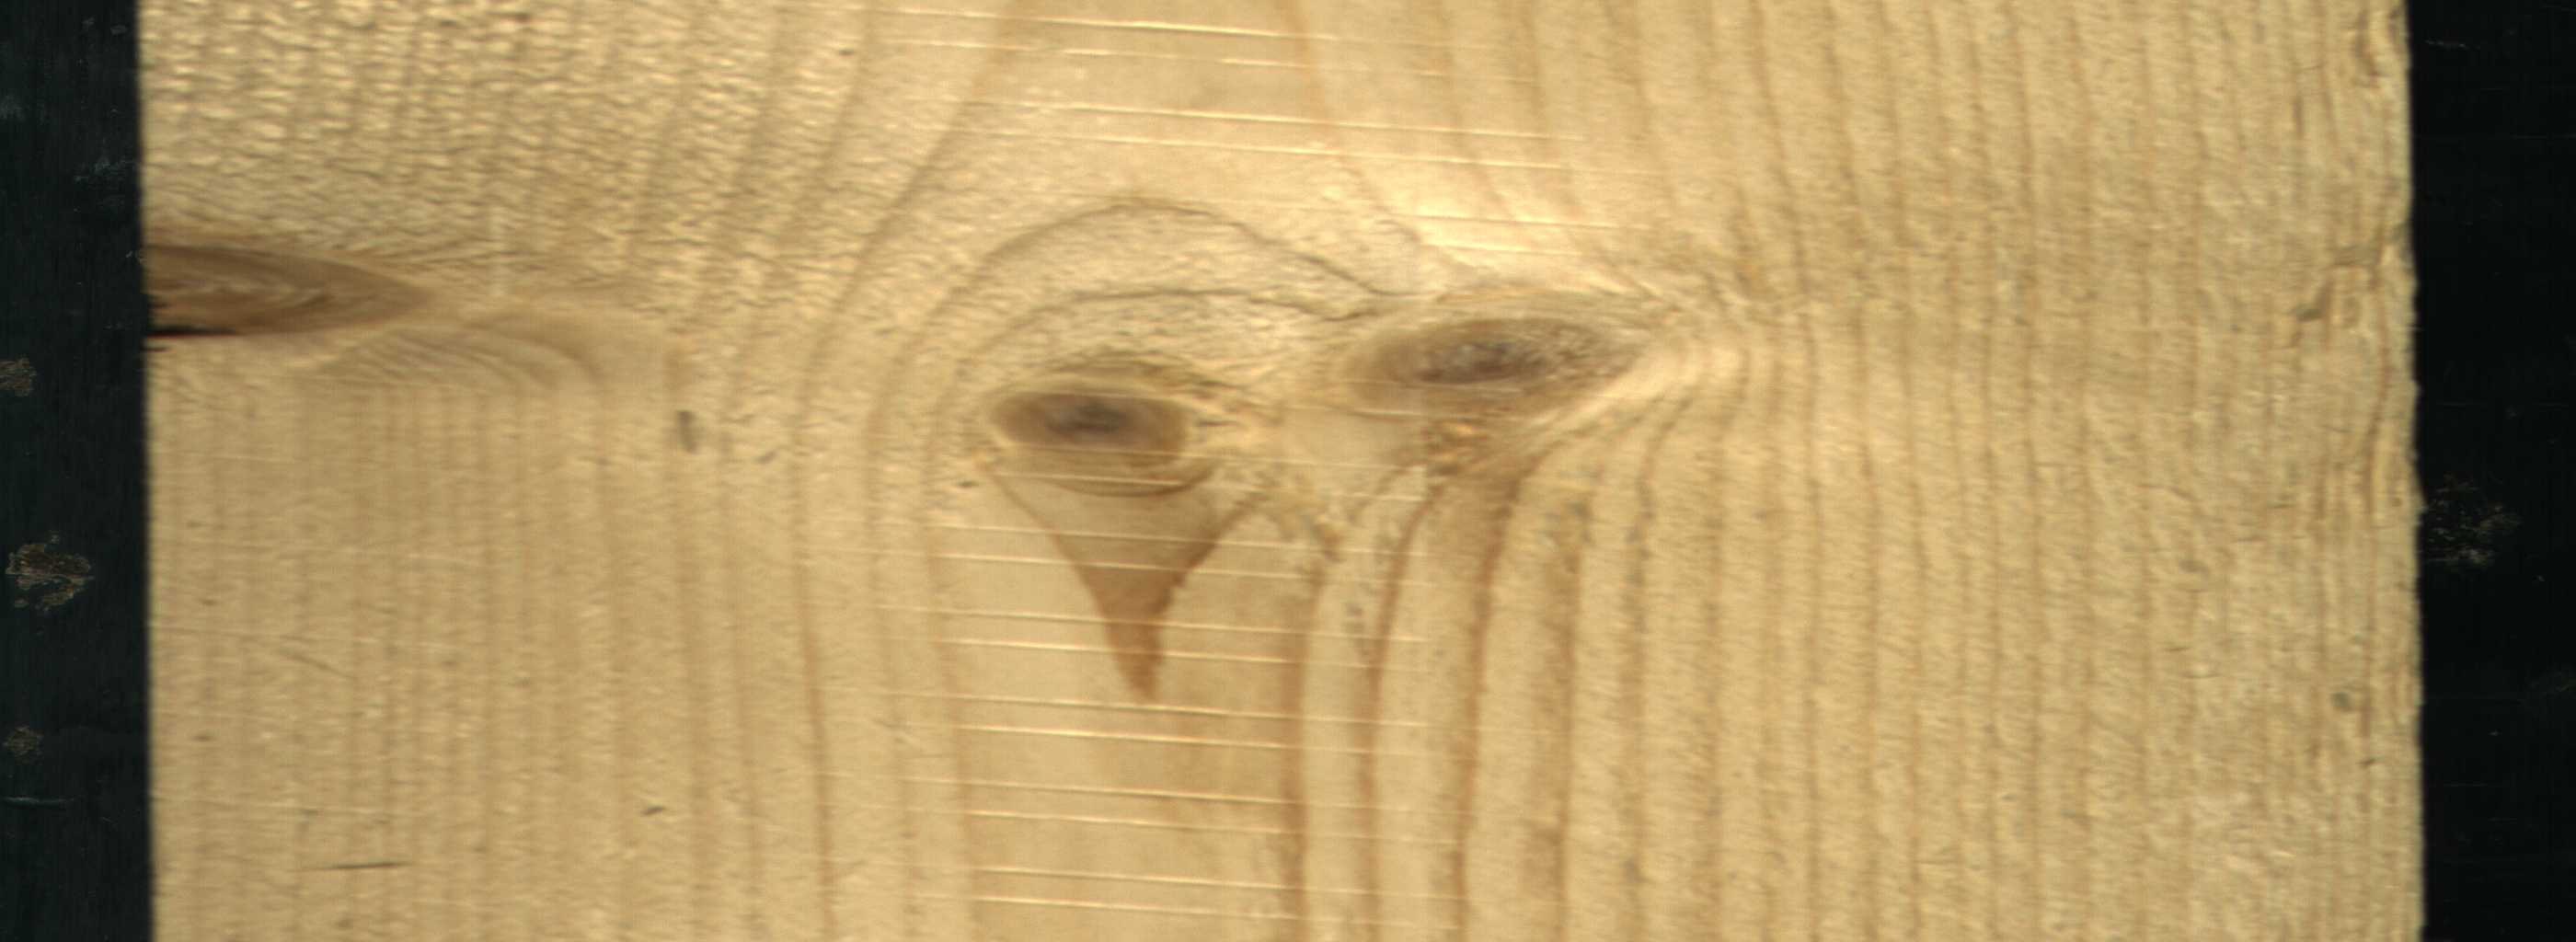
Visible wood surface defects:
Live_Knot
Live_Knot
Live_Knot